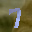
Label: 7